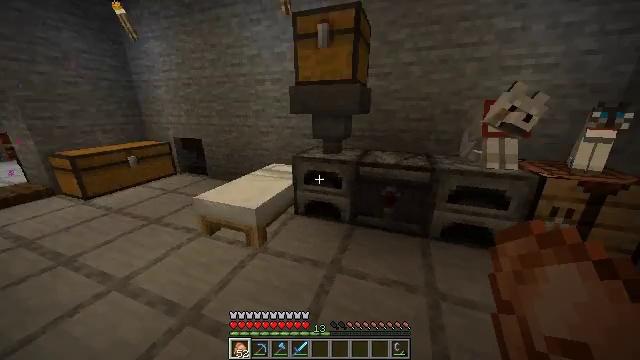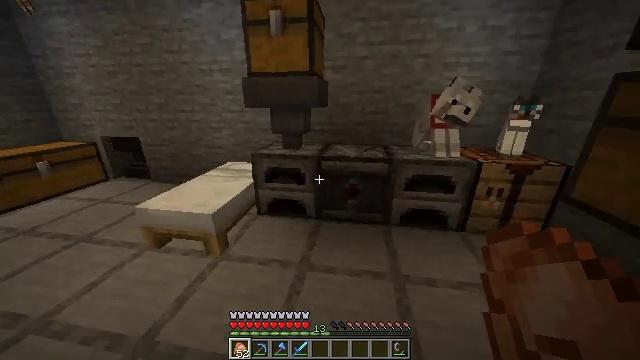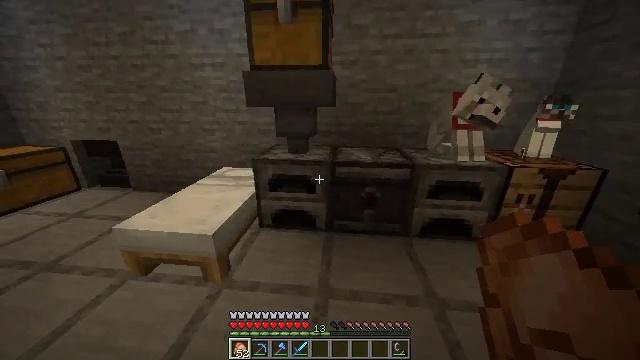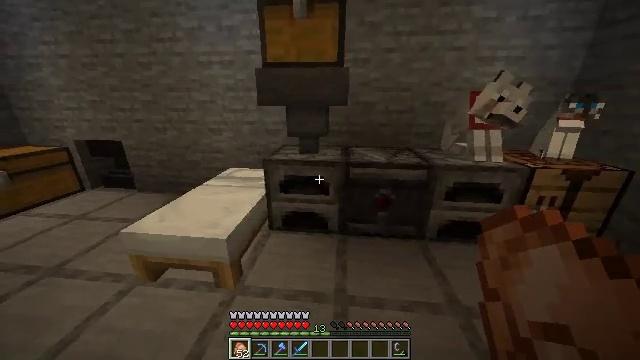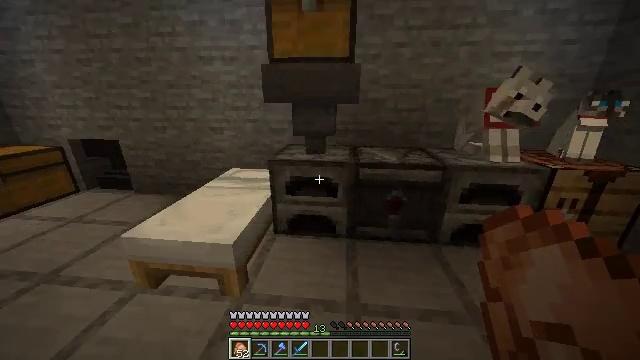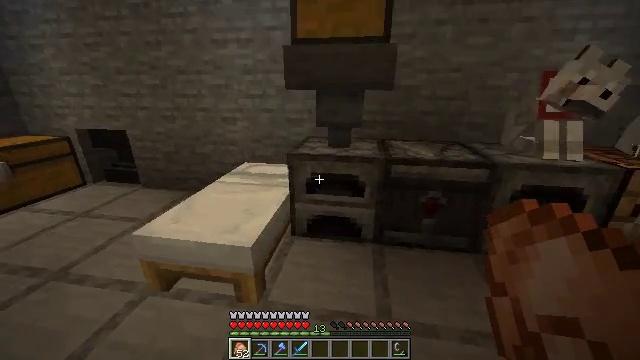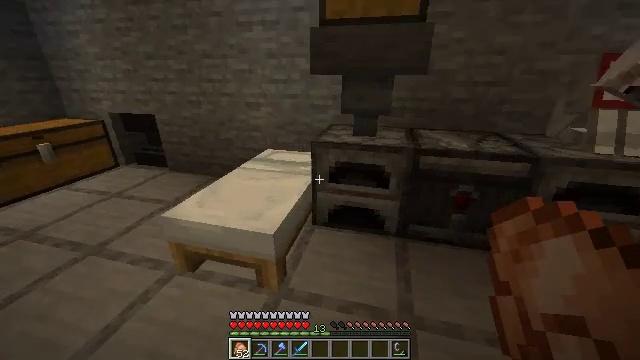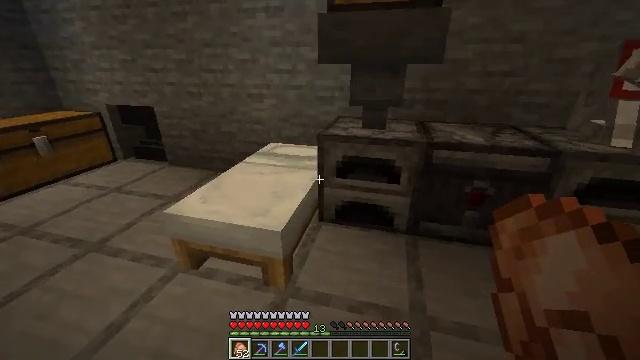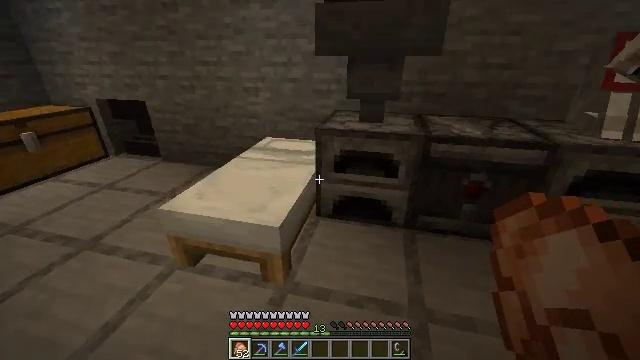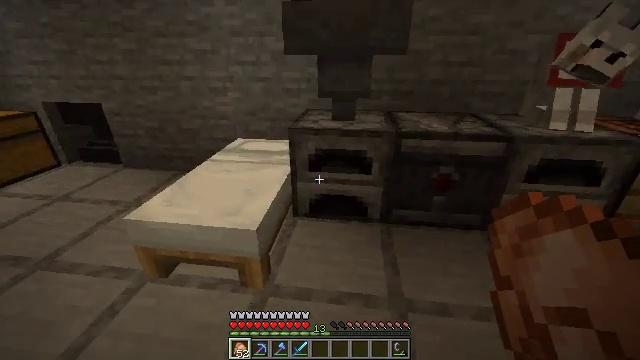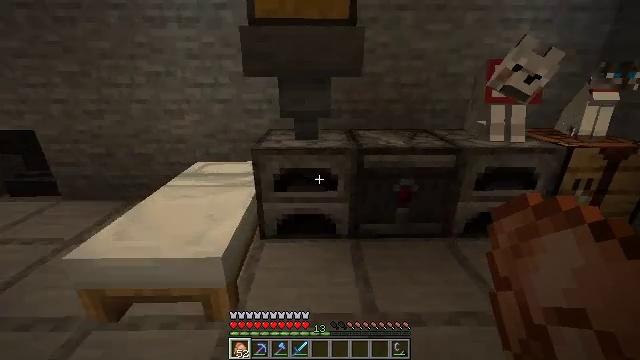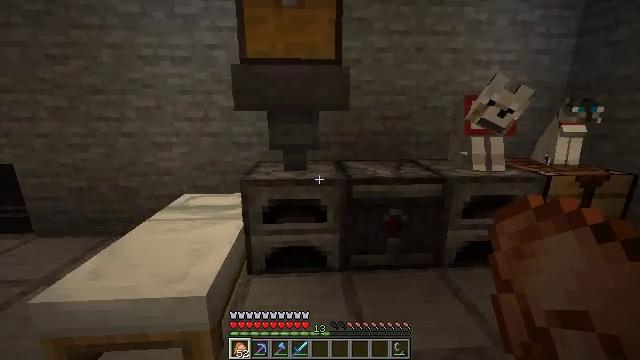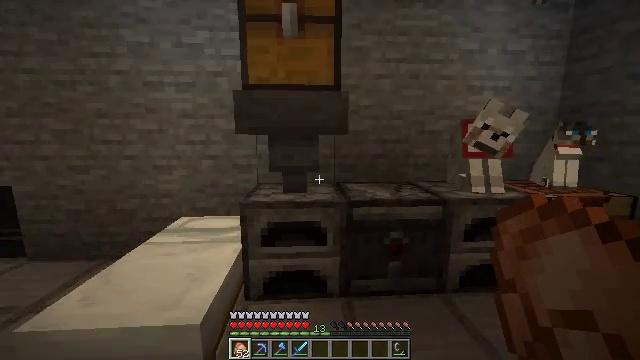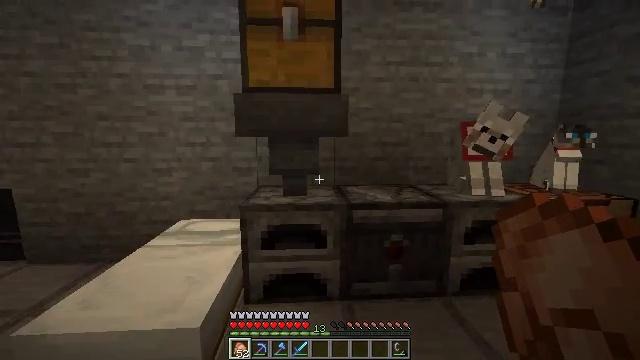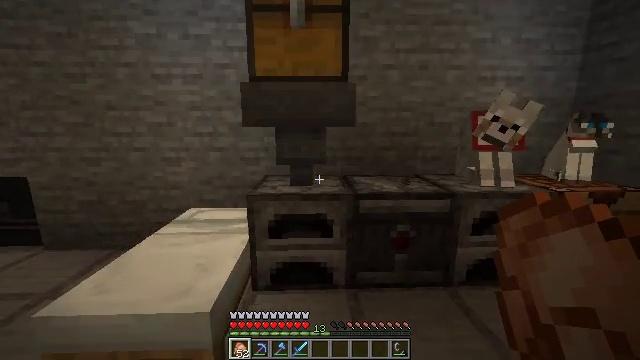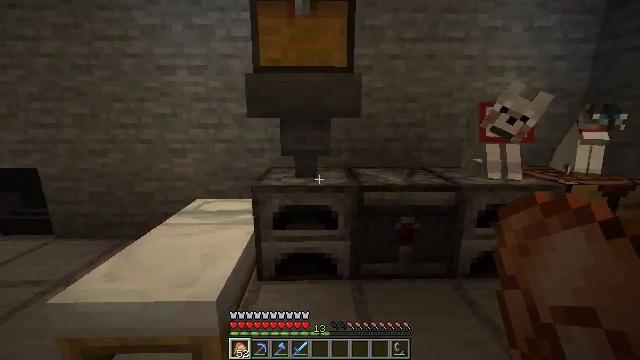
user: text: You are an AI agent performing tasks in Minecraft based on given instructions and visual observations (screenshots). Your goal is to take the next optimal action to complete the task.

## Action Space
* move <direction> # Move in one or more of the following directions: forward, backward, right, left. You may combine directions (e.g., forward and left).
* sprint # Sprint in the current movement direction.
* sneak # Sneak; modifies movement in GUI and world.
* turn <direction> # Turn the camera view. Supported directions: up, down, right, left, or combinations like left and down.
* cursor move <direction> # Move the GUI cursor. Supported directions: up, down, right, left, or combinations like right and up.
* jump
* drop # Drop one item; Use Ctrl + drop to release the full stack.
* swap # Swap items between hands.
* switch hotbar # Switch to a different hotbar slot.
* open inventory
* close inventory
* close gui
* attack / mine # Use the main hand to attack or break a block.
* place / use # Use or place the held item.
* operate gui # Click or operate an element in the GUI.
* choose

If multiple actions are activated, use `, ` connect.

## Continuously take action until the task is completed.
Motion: motion action
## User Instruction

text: Use ancient debris in the furnace to create netherite scrap.
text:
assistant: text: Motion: move forward and move left, turn right and down
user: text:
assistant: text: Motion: move forward and move left, turn right
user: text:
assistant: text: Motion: move left
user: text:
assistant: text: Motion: no_op
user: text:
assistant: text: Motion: turn left
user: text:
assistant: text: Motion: turn left and down
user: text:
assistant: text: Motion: turn down
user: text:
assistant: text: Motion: turn right and down
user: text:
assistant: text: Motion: turn right
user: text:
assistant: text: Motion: turn right and up
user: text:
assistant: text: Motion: turn right and up
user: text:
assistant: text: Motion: turn up
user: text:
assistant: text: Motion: no_op
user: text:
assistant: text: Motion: turn left and down
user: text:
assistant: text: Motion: turn left and down
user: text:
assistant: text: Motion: no_op
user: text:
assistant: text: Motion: turn left and up
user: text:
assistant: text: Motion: turn left and up
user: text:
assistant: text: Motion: turn up
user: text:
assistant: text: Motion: turn up
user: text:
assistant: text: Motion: no_op
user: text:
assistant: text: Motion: turn down
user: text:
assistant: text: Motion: turn down
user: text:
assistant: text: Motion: turn right and down
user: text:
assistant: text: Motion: no_op
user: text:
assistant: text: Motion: use / place
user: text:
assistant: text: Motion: use / place
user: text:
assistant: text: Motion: use / place
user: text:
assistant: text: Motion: use / place
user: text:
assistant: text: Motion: no_op